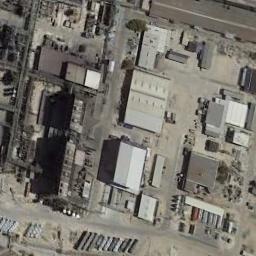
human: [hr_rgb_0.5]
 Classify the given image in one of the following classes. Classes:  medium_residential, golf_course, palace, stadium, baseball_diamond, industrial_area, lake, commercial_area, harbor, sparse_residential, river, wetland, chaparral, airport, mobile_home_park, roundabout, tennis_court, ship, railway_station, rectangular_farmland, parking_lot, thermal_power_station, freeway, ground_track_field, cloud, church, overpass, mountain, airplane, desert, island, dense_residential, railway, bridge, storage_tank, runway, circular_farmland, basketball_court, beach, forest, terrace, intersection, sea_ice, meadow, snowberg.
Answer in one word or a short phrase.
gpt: industrial_area